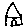
Label: house